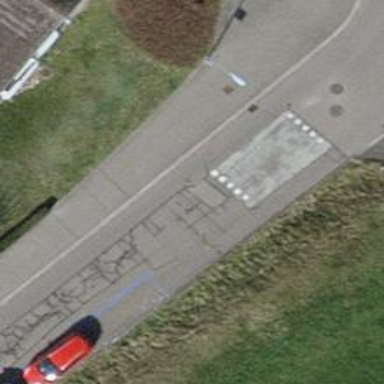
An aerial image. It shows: Asphalt road in residential area.